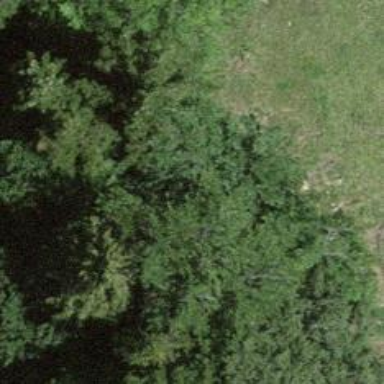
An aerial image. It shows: Row of trees in natural setting.